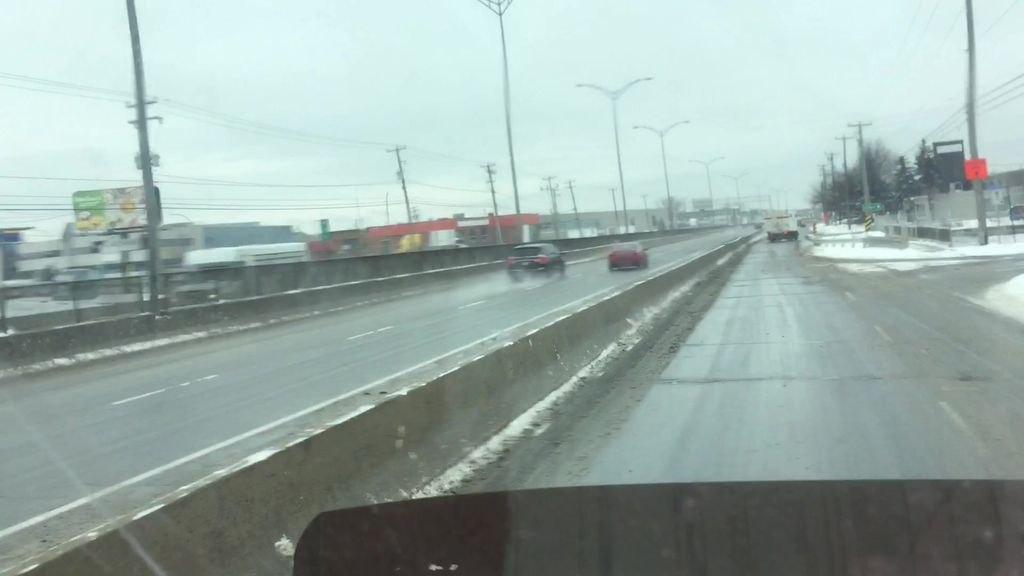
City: montreal